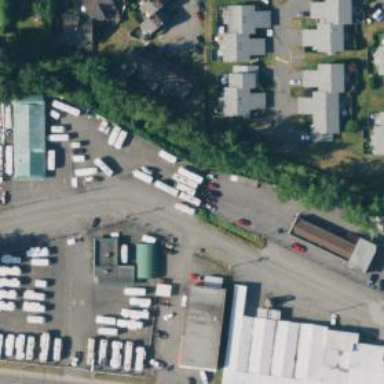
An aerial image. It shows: Car shop in retail area.